Question: I have many charts being generated dynamically. For some charts, the dates are near each other, so, axis labels are getting repeated
Example:

Date format used:
'''
d3.time.format("%d-%b-%y")
'''
Is there an in-built way to avoid duplication of labels? Or is there a good generic procedure which can avoid such duplication?
Note that my charts have zooming feature also and the incoming data is dynamic, so I can't put in hardcoded values of "ticks" or "tickValues". Generating ticks or tickValues dynamically, could be the way to go.
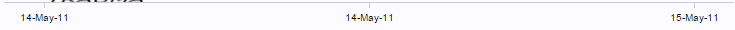
Answer: Thank you @Lars Kotthoff for helping out. This is the basic solution:
'''
var ticks = scale.ticks(userSpecifiedTicks);
var nonDuplicateTickValues = [];
var tickAlreadyExists = function(tickValIn)
{
for(var i=0;i<nonDuplicateTickValues.length;i++)
{
var t = nonDuplicateTickValues[i];
var formattedTickValIn = formatter(tickValIn);
var formattedTickVal = formatter(t);
if(formattedTickValIn == formattedTickVal)
{return true;}
}
return false;
};
var removeDuplicateTicks = function()
{
for(var i=0;i<ticks.length;i++)
{
var tickVal = ticks[i];
if(!tickAlreadyExists(tickVal))
{
nonDuplicateTickValues.push(tickVal);
}
}
};
scale.tickValues(nonDuplicateTickValues);
'''
Here, formatter could be any function like:
'''
var formatter = function(d){
var format = d3.time.format("%d-%b-%y");
return format(d);
}
'''